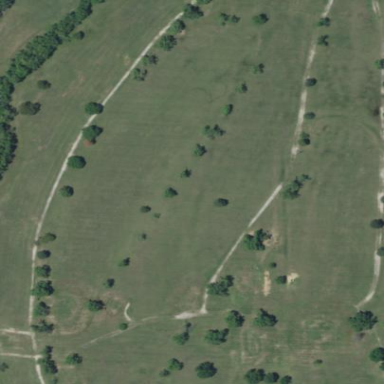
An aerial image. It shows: Golf course surrounded by greenery.